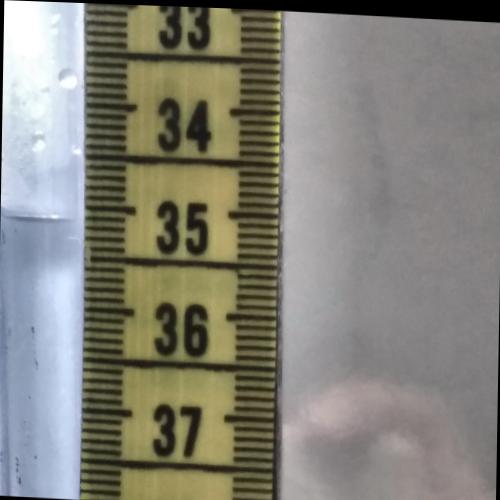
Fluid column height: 35.1 cm